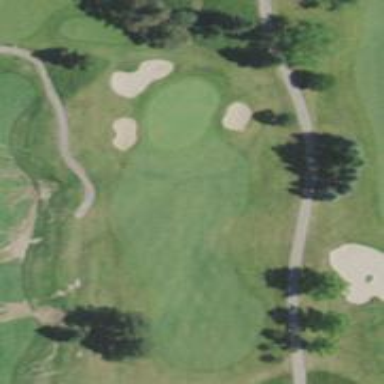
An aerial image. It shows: Golf hole.